九年级 · 计数
某校开设了文艺、体育、科技和艺术四类社团, 要求每位学生从中任选一类社团参加. 现统计出八年级(1)班40名学生参加社团的情况, 如图:

如果从该班随机选出一名学生，那么该生是体育类社团成员的可能性大小是

. ( )

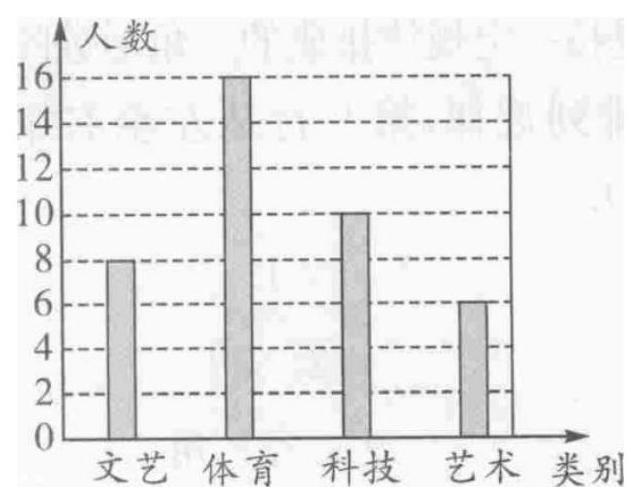
A. $\frac{1}{5}$
B. $\frac{2}{5}$
C. $\frac{1}{4}$
D. $\frac{3}{20}$

答案: B